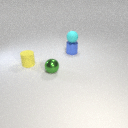
small blue metal cylinder to the right of small yellow rubber cylinder